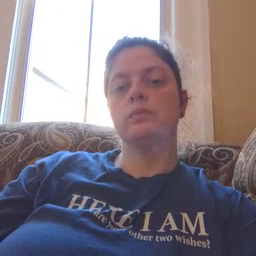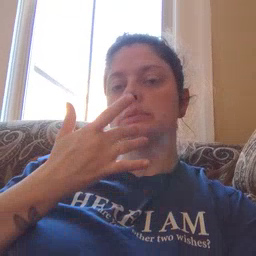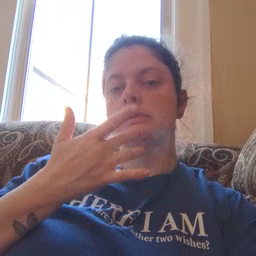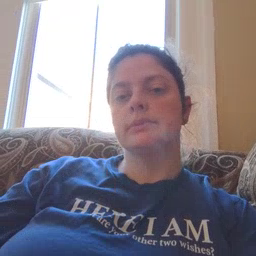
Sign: taste